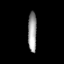
Tissue: prostate
Cell type: T cells
Senescence score: 0.2952
Nuclear area (px): 337
Mean DAPI intensity: 157.757